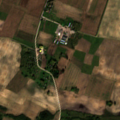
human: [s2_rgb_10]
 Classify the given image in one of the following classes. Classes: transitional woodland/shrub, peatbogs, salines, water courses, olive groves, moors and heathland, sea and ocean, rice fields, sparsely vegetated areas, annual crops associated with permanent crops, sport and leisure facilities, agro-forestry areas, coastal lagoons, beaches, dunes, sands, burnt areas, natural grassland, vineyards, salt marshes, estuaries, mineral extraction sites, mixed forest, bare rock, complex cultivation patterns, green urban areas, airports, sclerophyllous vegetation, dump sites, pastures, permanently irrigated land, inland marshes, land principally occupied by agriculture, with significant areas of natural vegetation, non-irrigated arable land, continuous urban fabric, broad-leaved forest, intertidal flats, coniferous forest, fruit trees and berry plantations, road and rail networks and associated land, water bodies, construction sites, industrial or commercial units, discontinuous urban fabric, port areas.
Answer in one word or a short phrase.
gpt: discontinuous urban fabric, industrial or commercial units, non-irrigated arable land, complex cultivation patterns, land principally occupied by agriculture, with significant areas of natural vegetation